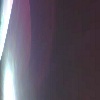
Label: sunburn